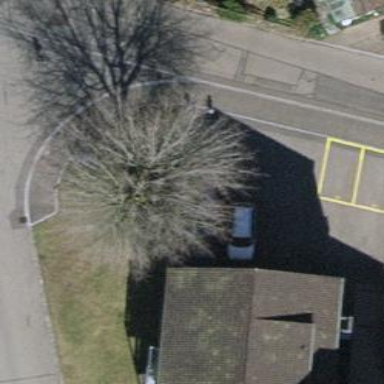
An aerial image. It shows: Post box.